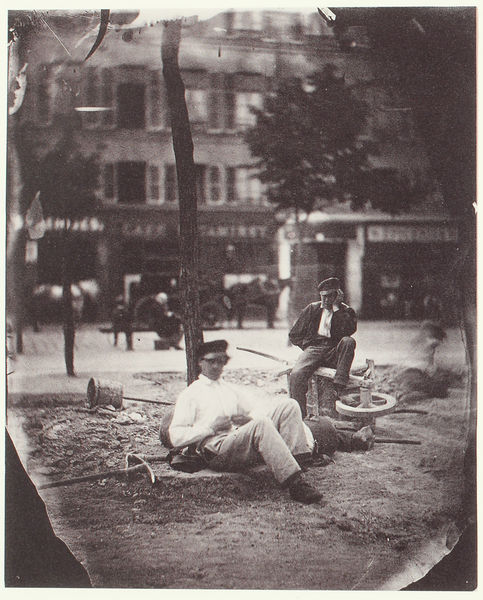
Titel: Erdarbeiter / terrassiers
Künstler: Ch. Nègro
Schlagwörter: baum, hand, weiß, bäume, stadt, fenster, männer, schwarz, strasse, stützen, hemd, mütze, mützen, häuser, arbeit, karren, pferd, pferde, fassade, pause, rast, geschäfte, kutsche, läden, platz, sepia, arbeiter, karre, rad, schubkarren, wagen, krieg, soldaten, foto, fensterladen, schwarzweiss, zille, handwerker, werkzeug, pfer, mause, pickel, scharzweißfoto